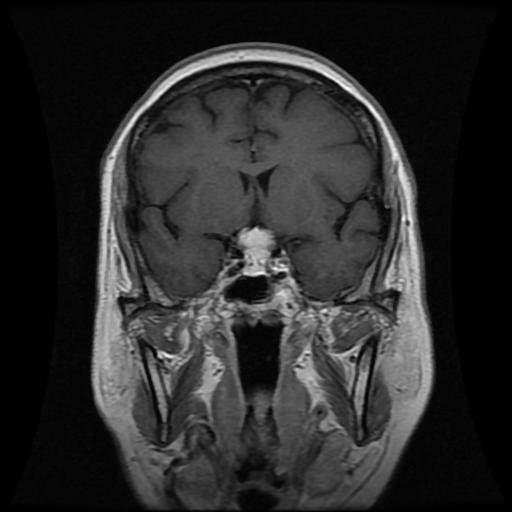
Label: meningioma